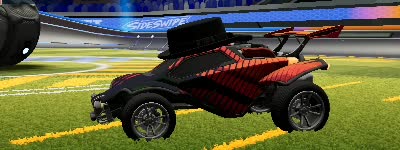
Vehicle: octane